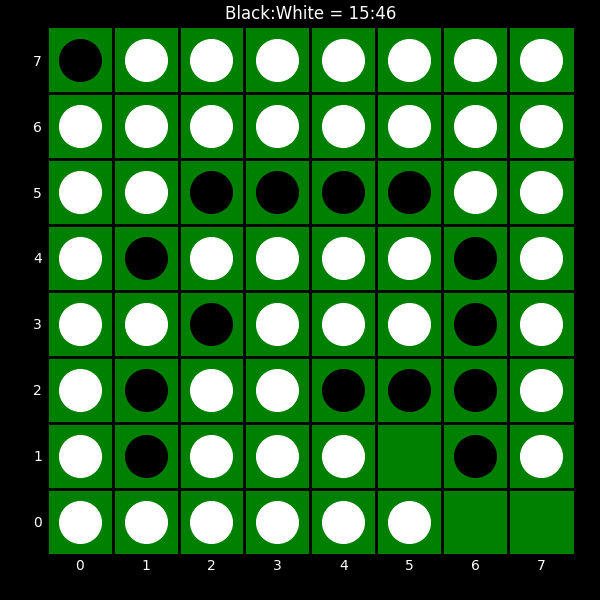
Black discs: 15
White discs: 46